【题型】填空题　【知识点】立体几何　【难度】medium
如图，空间四边形$ABCD$的边$AD$，$BC$成$60^\circ$的角，且$AD=a$，$BC=b$，平行于$AD$与$BC$的截面分别交$AB$，$AC$，$CD$，$BD$于$E$,$F$,$G$,$H$，则截面$EHGF$面积的最大值为\_\_\_\_\_\_.

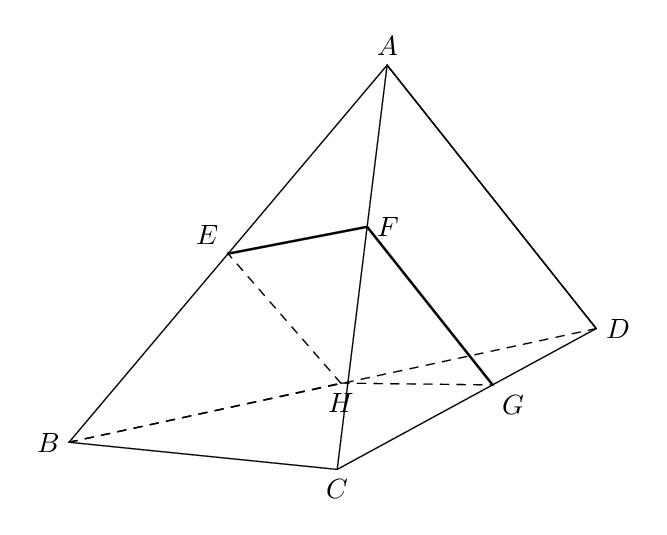
【解答】

\noindent \textbf{【答案】} $\dfrac{\sqrt{3}}{8}ab$

\vspace{0.2cm}
\noindent \textbf{【分析】} 由题意易证四边形$EHGF$是平行四边形，$\angle HEF = 60^\circ$（或$120^\circ$），$\dfrac{EF}{BC}=\dfrac{AE}{AB}=x(0<x<1)$，则可得$EF = bx$，$EH = (1-x)a$，则可表示出$S_{\square EHGF} = EF\cdot EH\cdot \sin\angle HEF$，再由基本不等式即可求出其最大值.

\vspace{0.2cm}
\noindent \textbf{【详解】} $\because BC \parallel$平面$EHGF$，$BC \subset$平面$ABC$，平面$ABC \cap$平面$EHGF = EF$，
$\therefore BC \parallel EF$，同理$BC \parallel HG$，$\therefore EF \parallel HG$，同理$EH \parallel FG$，
$\therefore$四边形$EHGF$是平行四边形.
$\because AD$与$BC$所成的角为$60^\circ$，$\therefore \angle HEF = 60^\circ$（或$120^\circ$），
设$\dfrac{EF}{BC}=\dfrac{AE}{AB}=x(0<x<1)$，$\because BC = b$，$\therefore EF = bx$，
由$\dfrac{EH}{AD}=\dfrac{BE}{AB}=\dfrac{1-x}{1}$，$AD = a$，得$EH = (1-x)a$，
$\therefore S_{\square EHGF} = EF\cdot EH\cdot \sin\angle HEF = bx\cdot a(1-x)\cdot \dfrac{\sqrt{3}}{2} = \dfrac{\sqrt{3}}{2}ab\cdot x(1-x) \leq \dfrac{\sqrt{3}}{2}ab\cdot \left(\dfrac{x+1-x}{2}\right)^2 = \dfrac{\sqrt{3}}{8}ab$，
当且仅当$x = 1-x$，即$x = \dfrac{1}{2}$时等号成立，
即$E$为$AB$的中点时，截面$EHGF$的面积最大，为$\dfrac{\sqrt{3}}{8}ab$.
故答案为：$\dfrac{\sqrt{3}}{8}ab$